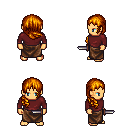
a pixel art fantasy rpg character, male body template, human, tanned skin, maroon long-sleeve shirt, robe skirt, dark blonde right-swept hairstyle, dagger, four views (front, back, left, right), 2x2 character sprite sheet, small pixel art, hard edges, no anti-aliasing